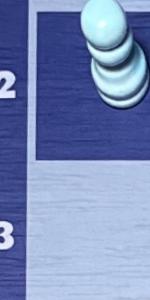
Label: Empty